Field crop: maize
Growth stage: 2
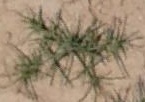
Species: salsola